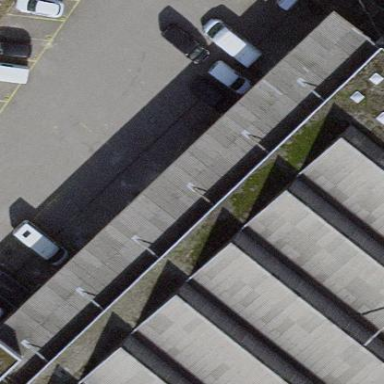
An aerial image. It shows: View of roof of building.